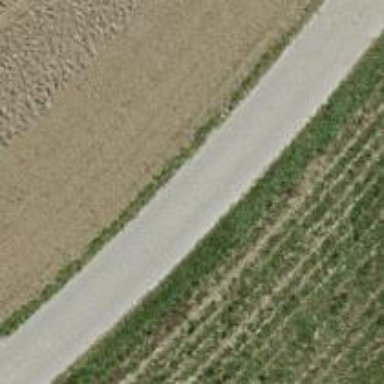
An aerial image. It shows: Asphalt track with grade1 surface.